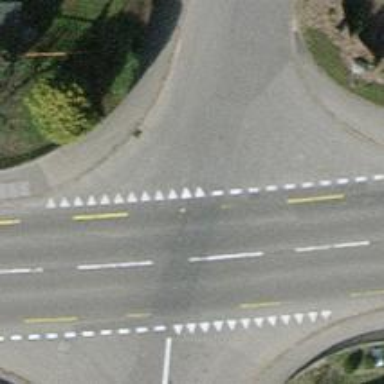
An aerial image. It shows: Unmarked crossing on the road.